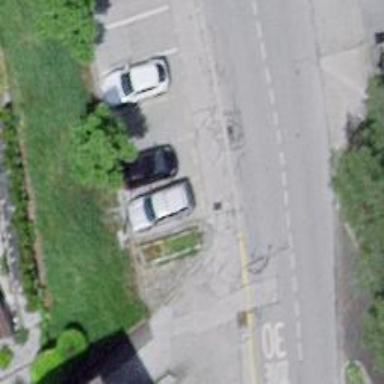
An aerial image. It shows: Sidewalk.